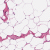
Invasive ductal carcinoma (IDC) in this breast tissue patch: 0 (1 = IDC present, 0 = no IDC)